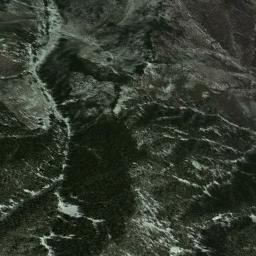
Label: mountain